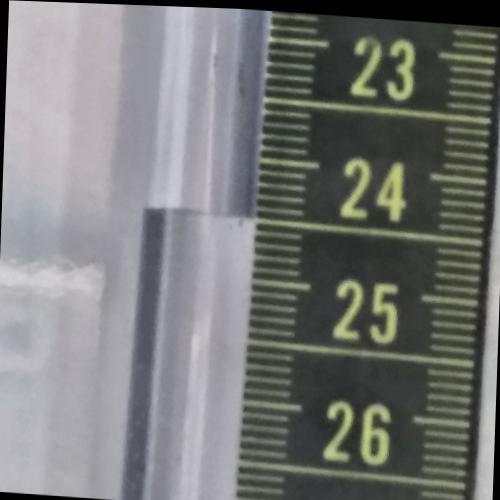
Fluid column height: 24.5 cm